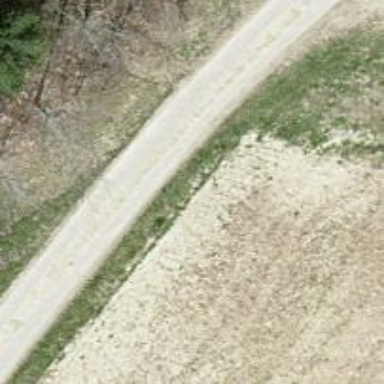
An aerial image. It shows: Unclassified road with grade1 tracktype. It includes ford.